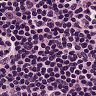
Metastatic tissue present: no